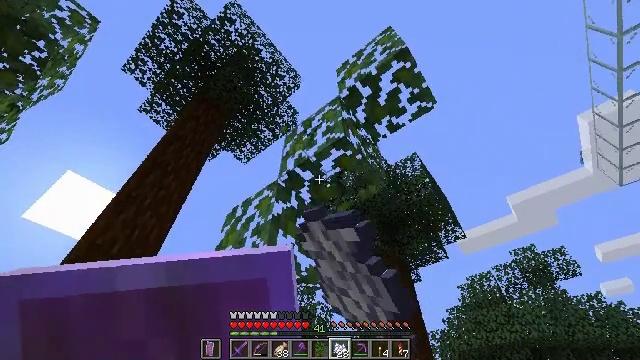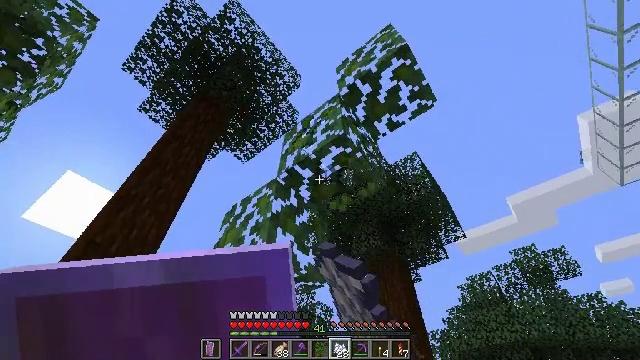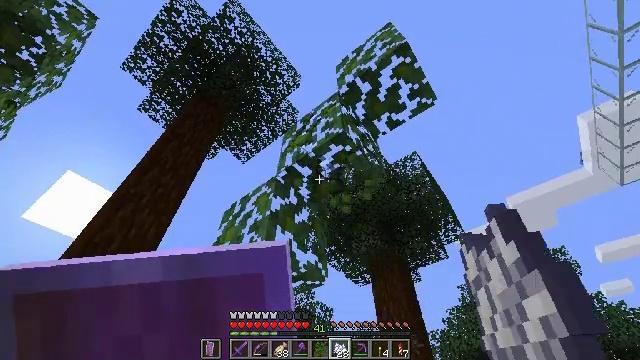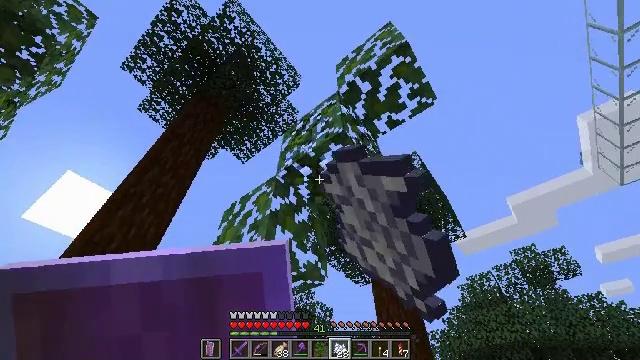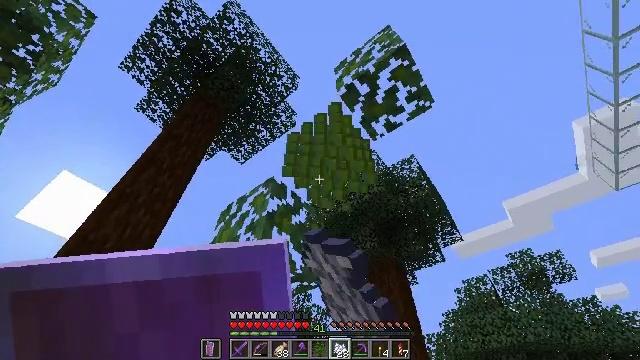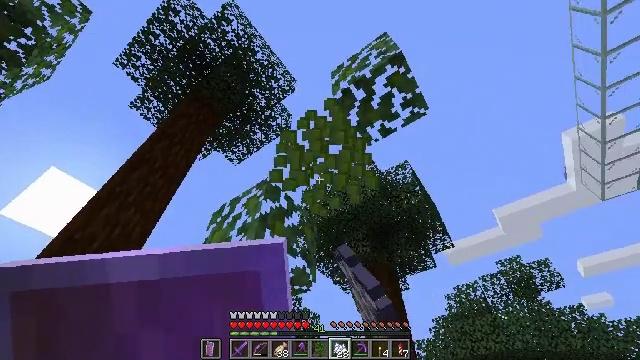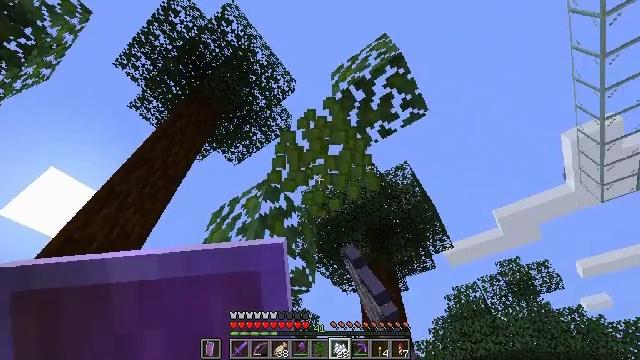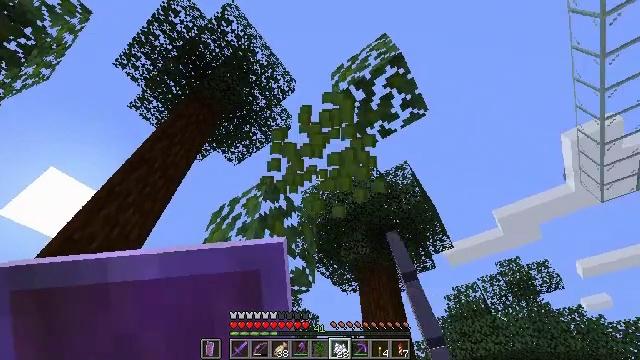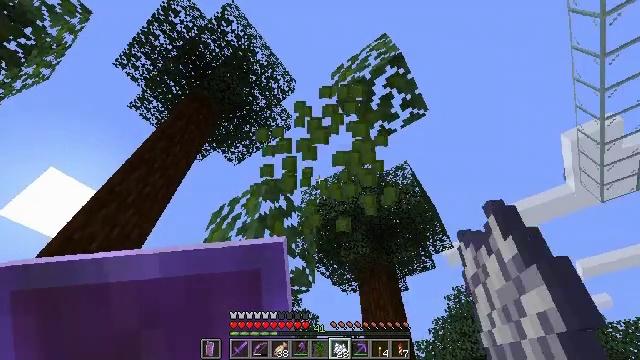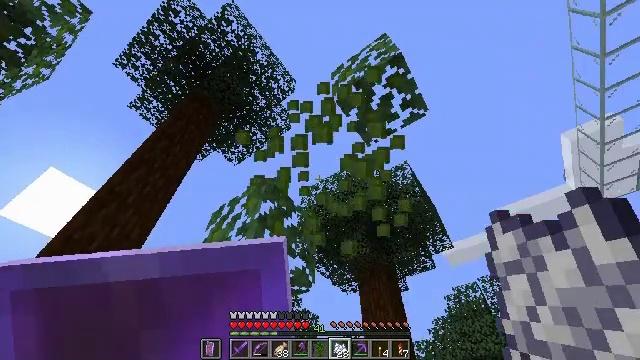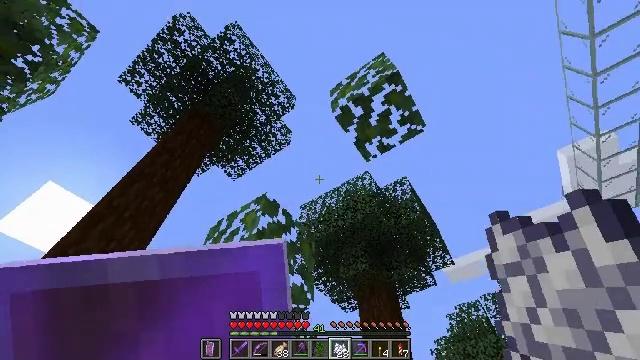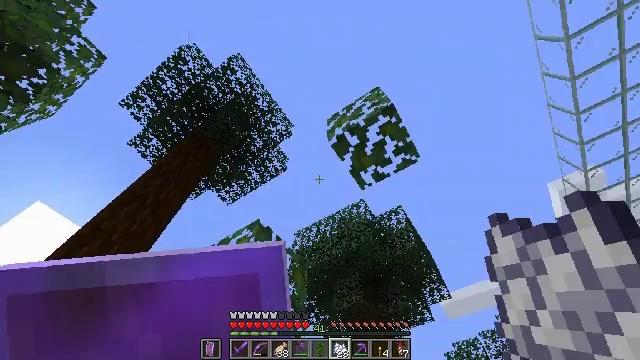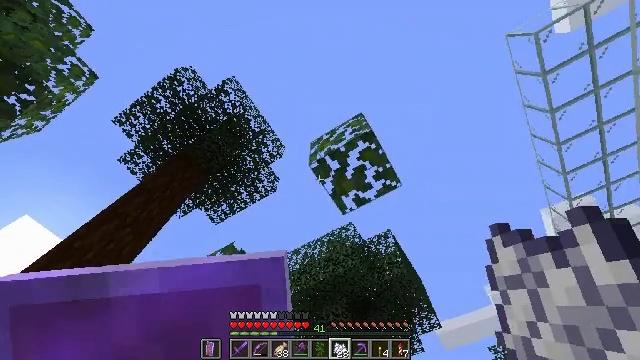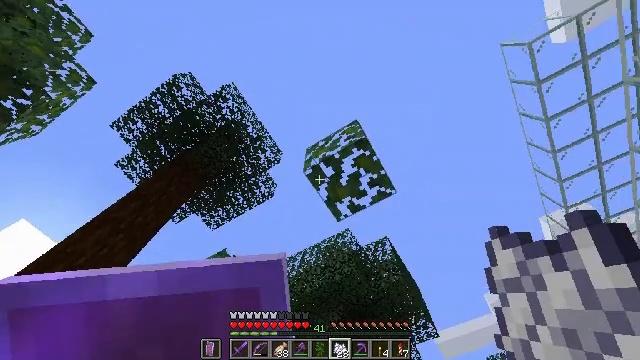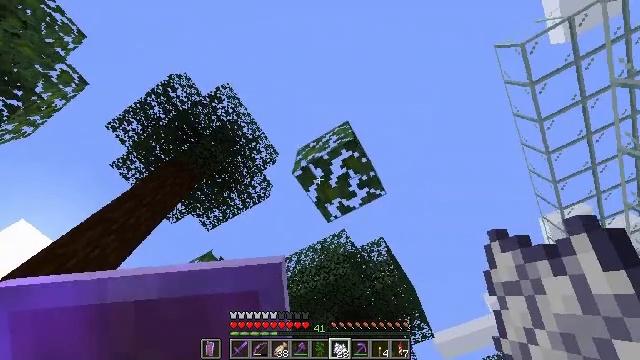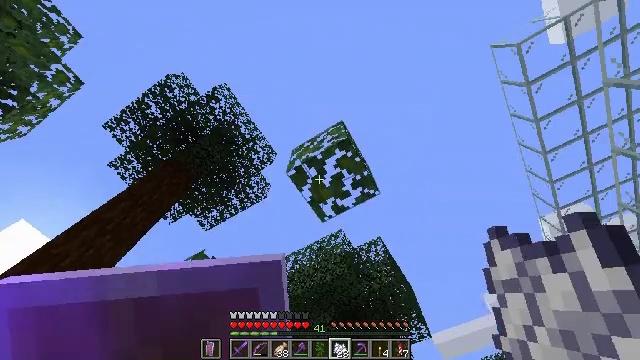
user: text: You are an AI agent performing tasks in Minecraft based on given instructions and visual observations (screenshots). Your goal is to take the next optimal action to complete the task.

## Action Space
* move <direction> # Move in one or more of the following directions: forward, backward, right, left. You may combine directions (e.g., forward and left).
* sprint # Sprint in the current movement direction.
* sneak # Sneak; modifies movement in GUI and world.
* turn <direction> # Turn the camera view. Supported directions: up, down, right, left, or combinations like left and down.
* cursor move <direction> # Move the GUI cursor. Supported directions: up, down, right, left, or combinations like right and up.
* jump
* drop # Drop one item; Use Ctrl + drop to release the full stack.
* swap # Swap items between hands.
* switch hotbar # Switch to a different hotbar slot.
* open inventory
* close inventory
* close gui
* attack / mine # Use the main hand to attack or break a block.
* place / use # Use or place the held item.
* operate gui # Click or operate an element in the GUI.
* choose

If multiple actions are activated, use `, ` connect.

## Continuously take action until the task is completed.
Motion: motion action
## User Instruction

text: Mine the jungle leaves to get saplings or sticks.
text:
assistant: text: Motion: attack / mine
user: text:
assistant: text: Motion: attack / mine
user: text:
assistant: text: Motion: attack / mine
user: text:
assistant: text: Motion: attack / mine
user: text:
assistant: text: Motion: turn right, attack / mine
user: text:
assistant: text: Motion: attack / mine
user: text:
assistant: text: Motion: attack / mine
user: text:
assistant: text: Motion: attack / mine
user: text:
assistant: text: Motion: attack / mine
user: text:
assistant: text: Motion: turn up, attack / mine
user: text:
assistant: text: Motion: move right, turn right and up
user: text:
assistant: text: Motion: move right, turn right and up
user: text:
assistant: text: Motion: move right, turn up
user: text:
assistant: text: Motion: no_op
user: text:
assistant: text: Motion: no_op
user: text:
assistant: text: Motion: attack / mine
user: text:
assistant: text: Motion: attack / mine
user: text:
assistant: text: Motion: attack / mine
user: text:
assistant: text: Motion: attack / mine
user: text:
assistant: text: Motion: attack / mine
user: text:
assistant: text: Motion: attack / mine
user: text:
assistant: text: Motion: attack / mine
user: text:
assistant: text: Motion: attack / mine
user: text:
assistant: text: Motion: attack / mine
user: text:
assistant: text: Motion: attack / mine
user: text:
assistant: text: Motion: attack / mine
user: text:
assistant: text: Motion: attack / mine
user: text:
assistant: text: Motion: attack / mine
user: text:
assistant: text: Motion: attack / mine
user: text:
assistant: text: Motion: attack / mine